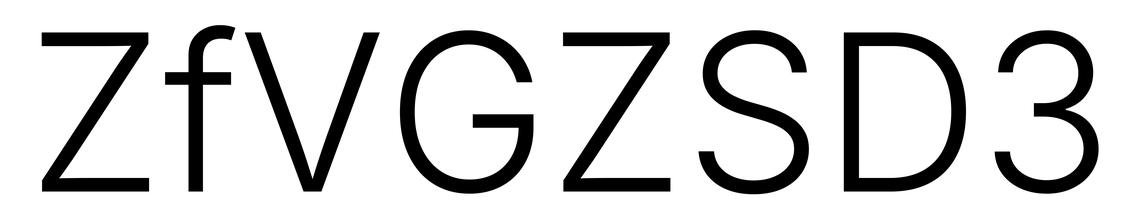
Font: Inter_Light